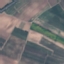
Land use / land cover class: PermanentCrop